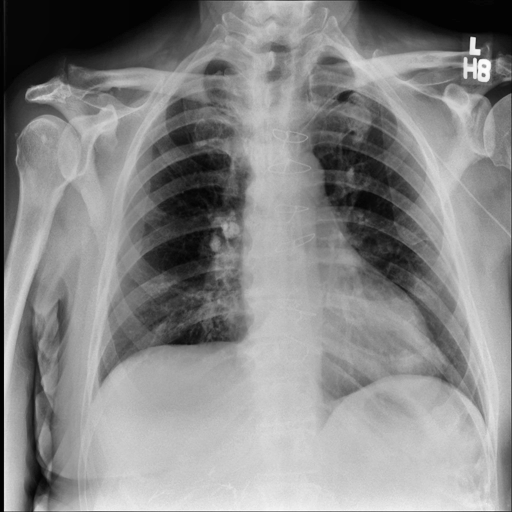
Finding: NORMAL